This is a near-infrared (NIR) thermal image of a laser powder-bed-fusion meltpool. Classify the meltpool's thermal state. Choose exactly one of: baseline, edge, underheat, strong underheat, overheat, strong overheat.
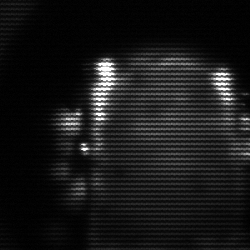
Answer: baseline